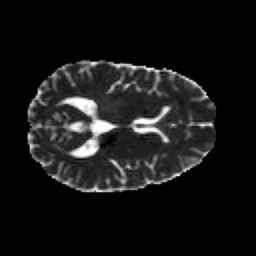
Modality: MD
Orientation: axial
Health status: healthy
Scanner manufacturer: philips
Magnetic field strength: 3 T
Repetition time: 9.75 s
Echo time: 0.092 s